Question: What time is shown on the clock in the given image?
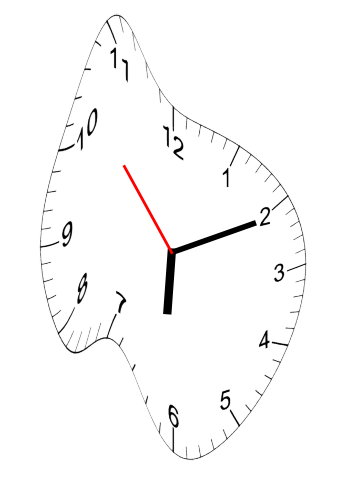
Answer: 06:10:53